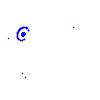
Particle: electron